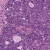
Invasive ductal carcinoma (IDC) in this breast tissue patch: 0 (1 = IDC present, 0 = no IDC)